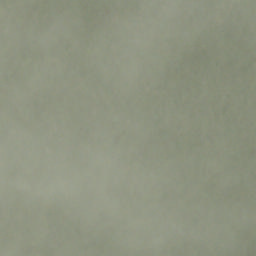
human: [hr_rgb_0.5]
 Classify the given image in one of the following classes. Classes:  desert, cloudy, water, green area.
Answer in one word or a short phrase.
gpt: cloudy